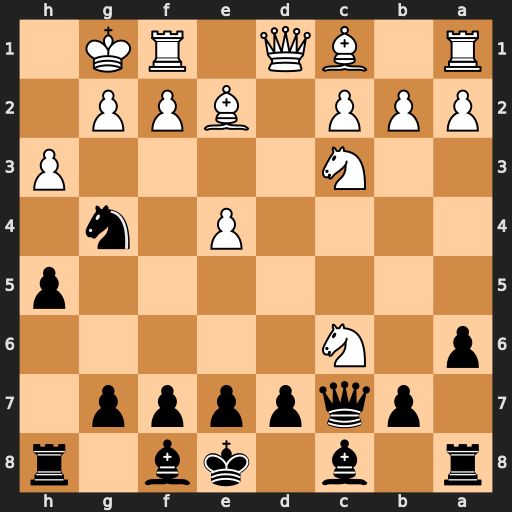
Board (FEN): r1b1kb1r/1pqpppp1/p1N5/7p/4P1n1/2N4P/PPP1BPP1/R1BQ1RK1
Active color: b
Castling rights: kq
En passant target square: -
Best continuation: Qh2#